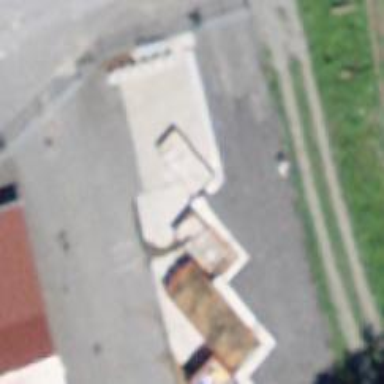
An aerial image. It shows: Recycling center that accepts scrap metal.